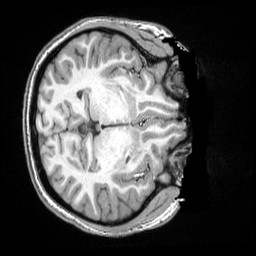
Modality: T1w
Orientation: axial
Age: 21
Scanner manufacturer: siemens
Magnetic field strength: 3 T
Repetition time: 2.5 s
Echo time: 0.00343 s